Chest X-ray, AP view. Patient: 14 years old, sex M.
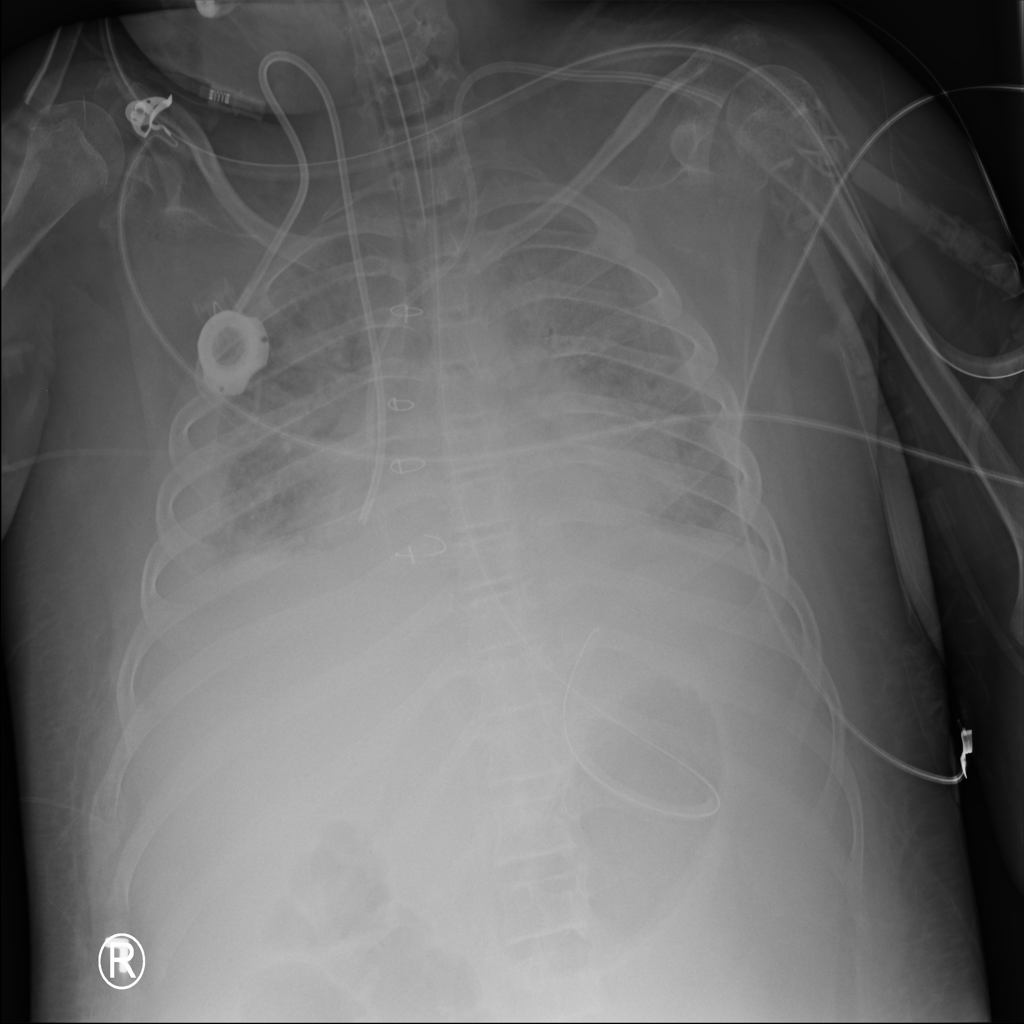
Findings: No Finding